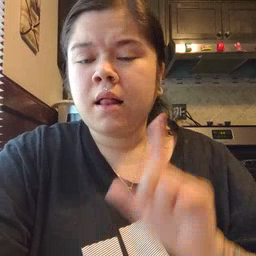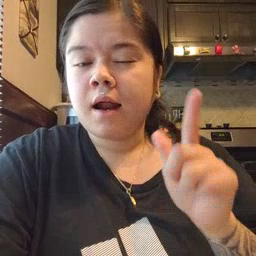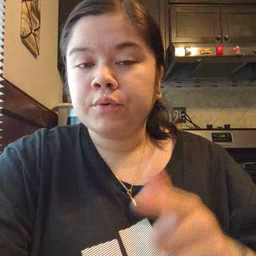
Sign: later